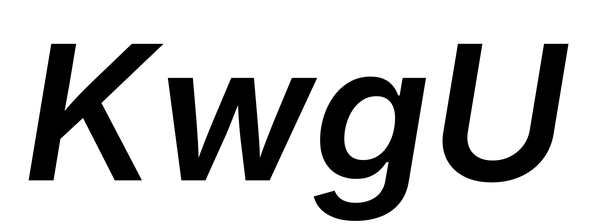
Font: Inter-Italic_SemiBold_Italic